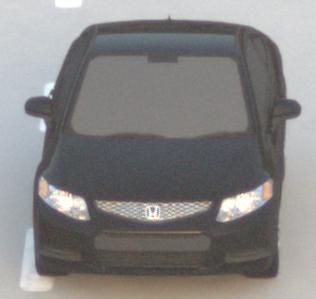
Make: Honda
Model: Civic Limousine 1.8
Detailed model: Civic (IX) Limousine
Model produced from: 2014/05
Model produced until: 2017/06
Doors: 4
Color: black
Road condition: dry road
Daytime: sunrise or sunset
Contrast: low contrast